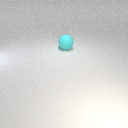
large cyan rubber sphere